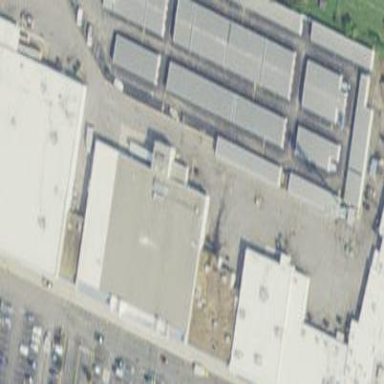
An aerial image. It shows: Commercial building.